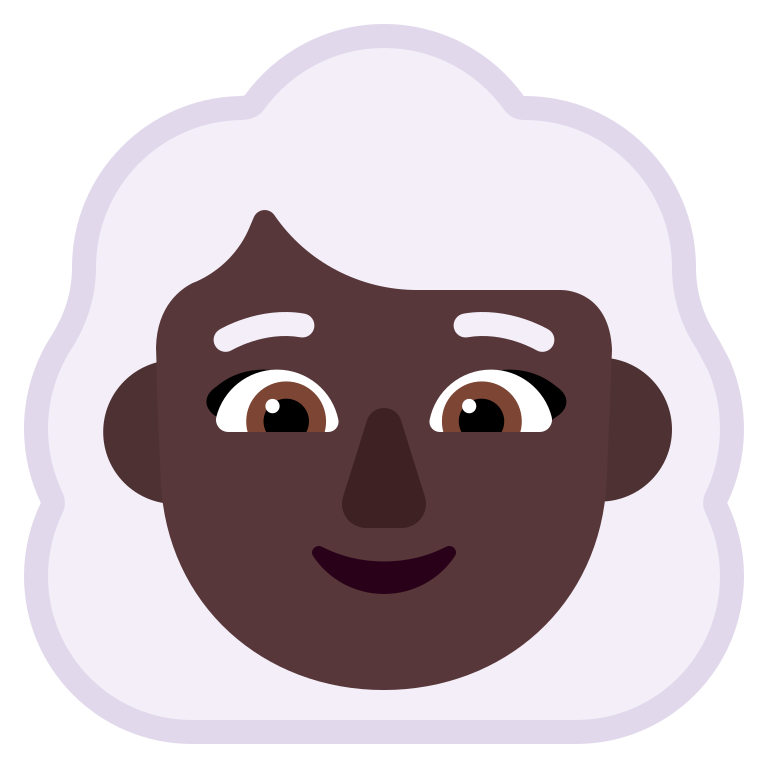
woman white hair flat dark